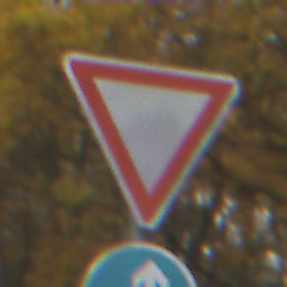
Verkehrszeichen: VorfahrtGewaehren
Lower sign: VorgeschriebeneFahrtrichtungGeradeausOderLinks
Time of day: Midday
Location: Outdoor (Nature)
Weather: Overcast
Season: Autumn
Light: Natural